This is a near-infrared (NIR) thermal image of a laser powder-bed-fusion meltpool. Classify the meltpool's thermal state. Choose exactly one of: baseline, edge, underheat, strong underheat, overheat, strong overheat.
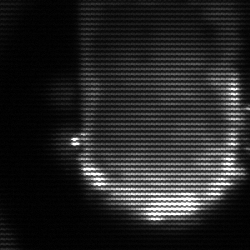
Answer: baseline